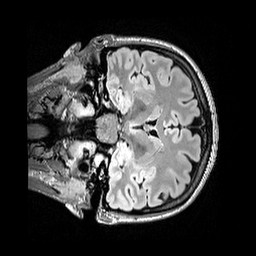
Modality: FLAIR
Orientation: coronal
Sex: female
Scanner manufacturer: siemens
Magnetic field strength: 3 T
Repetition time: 5 s
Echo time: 0.395 s